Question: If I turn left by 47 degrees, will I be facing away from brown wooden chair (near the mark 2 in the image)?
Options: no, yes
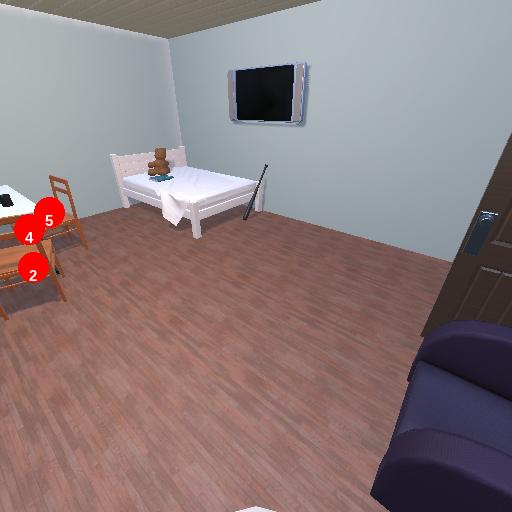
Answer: no